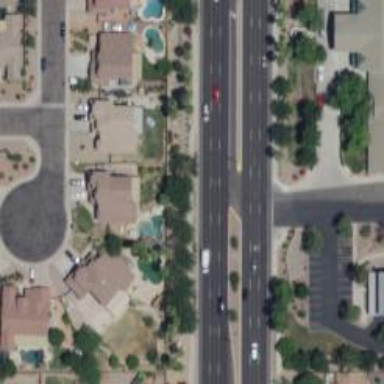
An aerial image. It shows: Secondary road with asphalt surface.